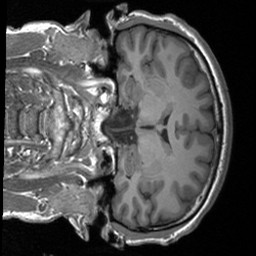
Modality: T1w
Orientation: coronal
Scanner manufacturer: siemens
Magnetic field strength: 3 T
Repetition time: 1.9 s
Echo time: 0.00226 s